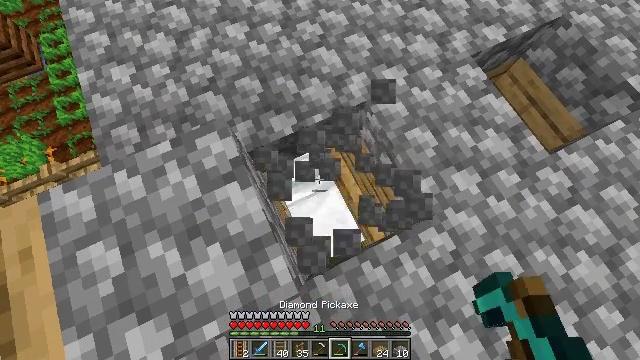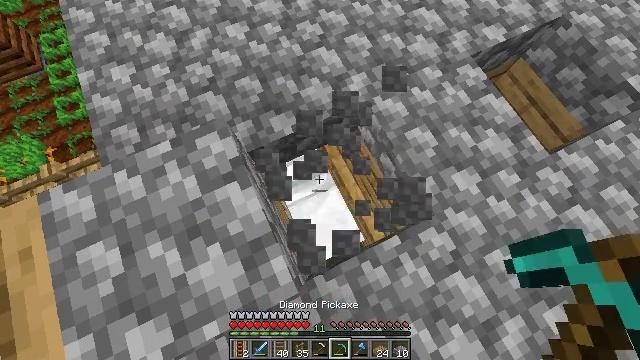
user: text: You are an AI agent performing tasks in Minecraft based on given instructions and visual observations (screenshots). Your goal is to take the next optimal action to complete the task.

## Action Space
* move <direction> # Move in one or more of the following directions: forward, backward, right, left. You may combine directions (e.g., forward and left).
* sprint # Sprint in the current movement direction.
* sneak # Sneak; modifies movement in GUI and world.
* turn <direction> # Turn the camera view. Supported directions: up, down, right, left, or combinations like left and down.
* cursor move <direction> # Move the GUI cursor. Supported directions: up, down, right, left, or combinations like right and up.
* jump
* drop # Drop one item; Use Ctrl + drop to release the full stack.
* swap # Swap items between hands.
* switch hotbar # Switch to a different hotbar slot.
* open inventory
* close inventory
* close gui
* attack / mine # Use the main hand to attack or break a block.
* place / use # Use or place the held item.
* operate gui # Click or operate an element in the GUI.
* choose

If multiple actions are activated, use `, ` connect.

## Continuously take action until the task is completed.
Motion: motion action
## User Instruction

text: Break the cobblestone slab to recycle it.
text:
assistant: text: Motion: sneak
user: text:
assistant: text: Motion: sneak